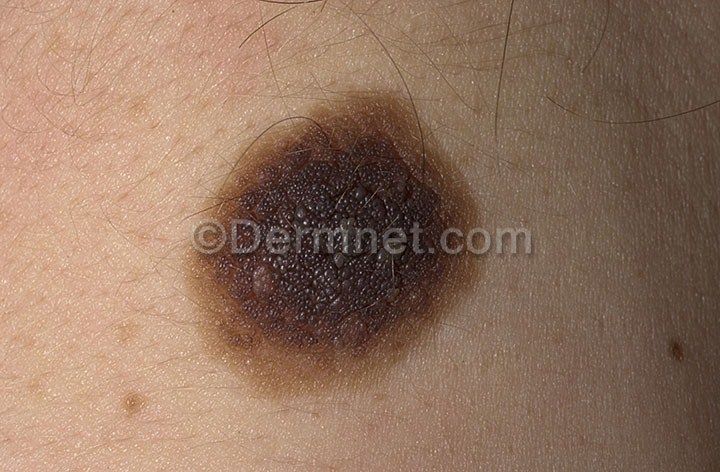
Disease: Melanoma Skin Cancer Nevi and Moles